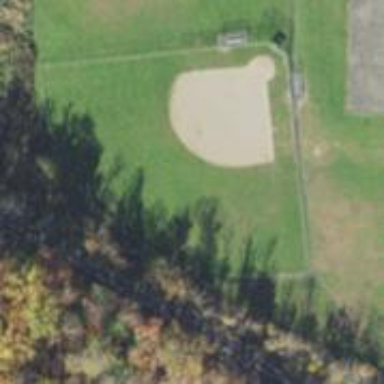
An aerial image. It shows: Baseball pitch for leisure land activities.